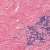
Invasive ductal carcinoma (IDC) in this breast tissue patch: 0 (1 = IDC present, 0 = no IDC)